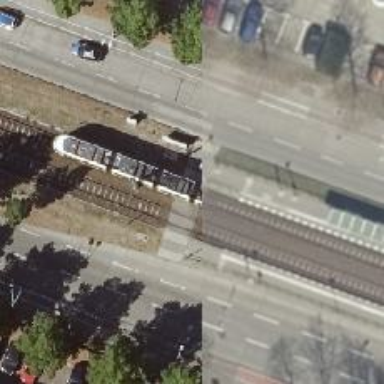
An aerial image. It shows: Uncontrolled tram railway crossing.